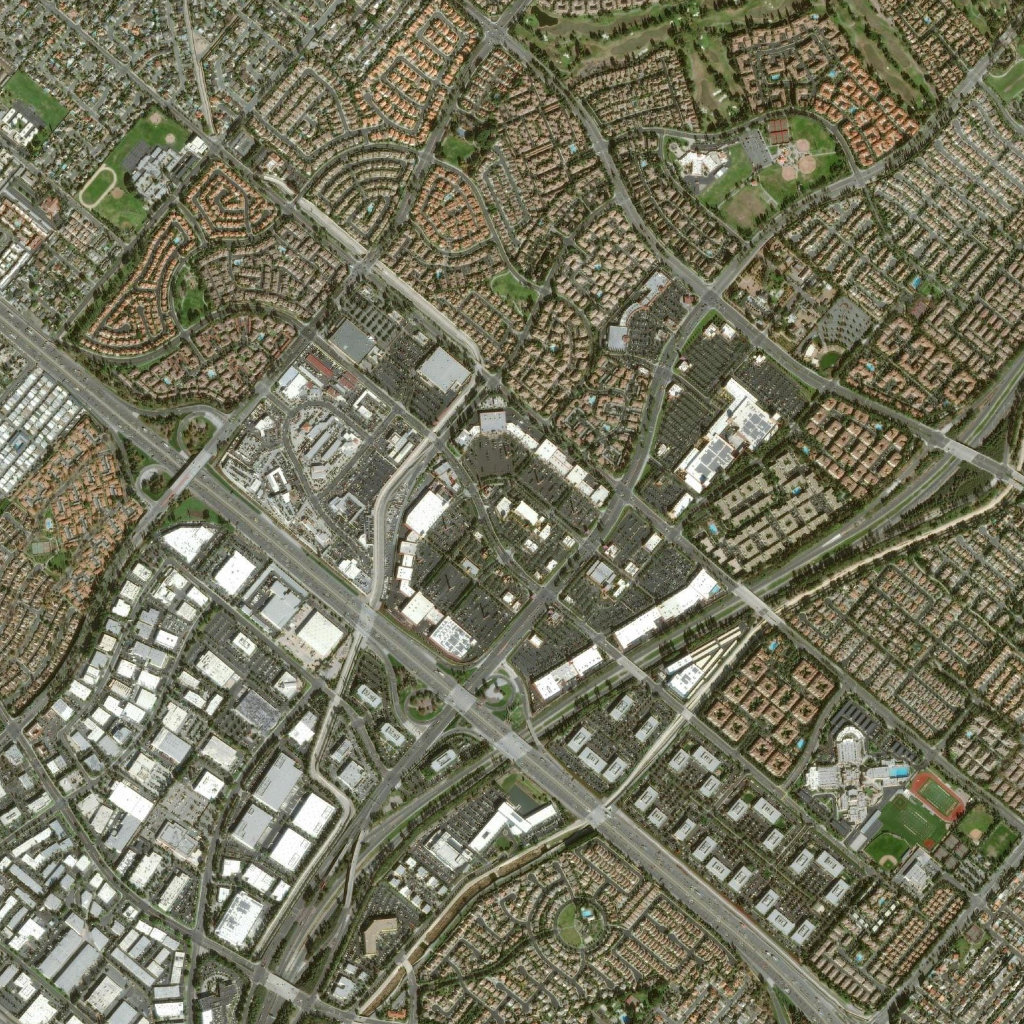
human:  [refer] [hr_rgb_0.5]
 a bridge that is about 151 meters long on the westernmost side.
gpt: <box>[[16, 43, 20, 48, 0]]</box>